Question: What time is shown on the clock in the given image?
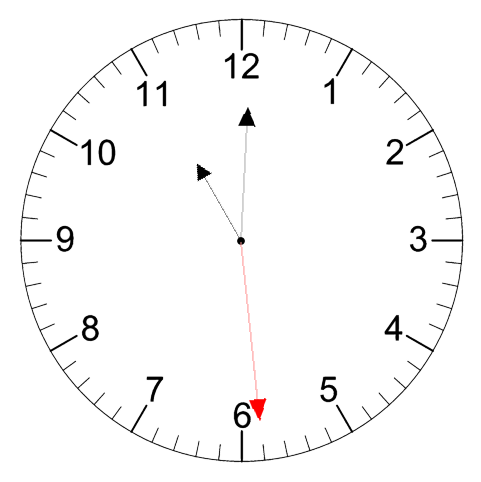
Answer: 11:00:29